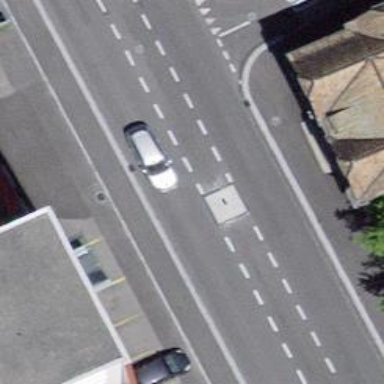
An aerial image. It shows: Traffic calming island.